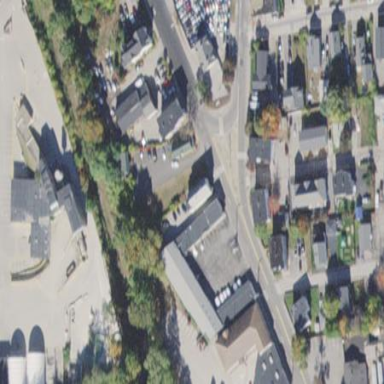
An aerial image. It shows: Retail area.